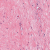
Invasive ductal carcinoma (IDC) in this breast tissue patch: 0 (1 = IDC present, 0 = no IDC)